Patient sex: M
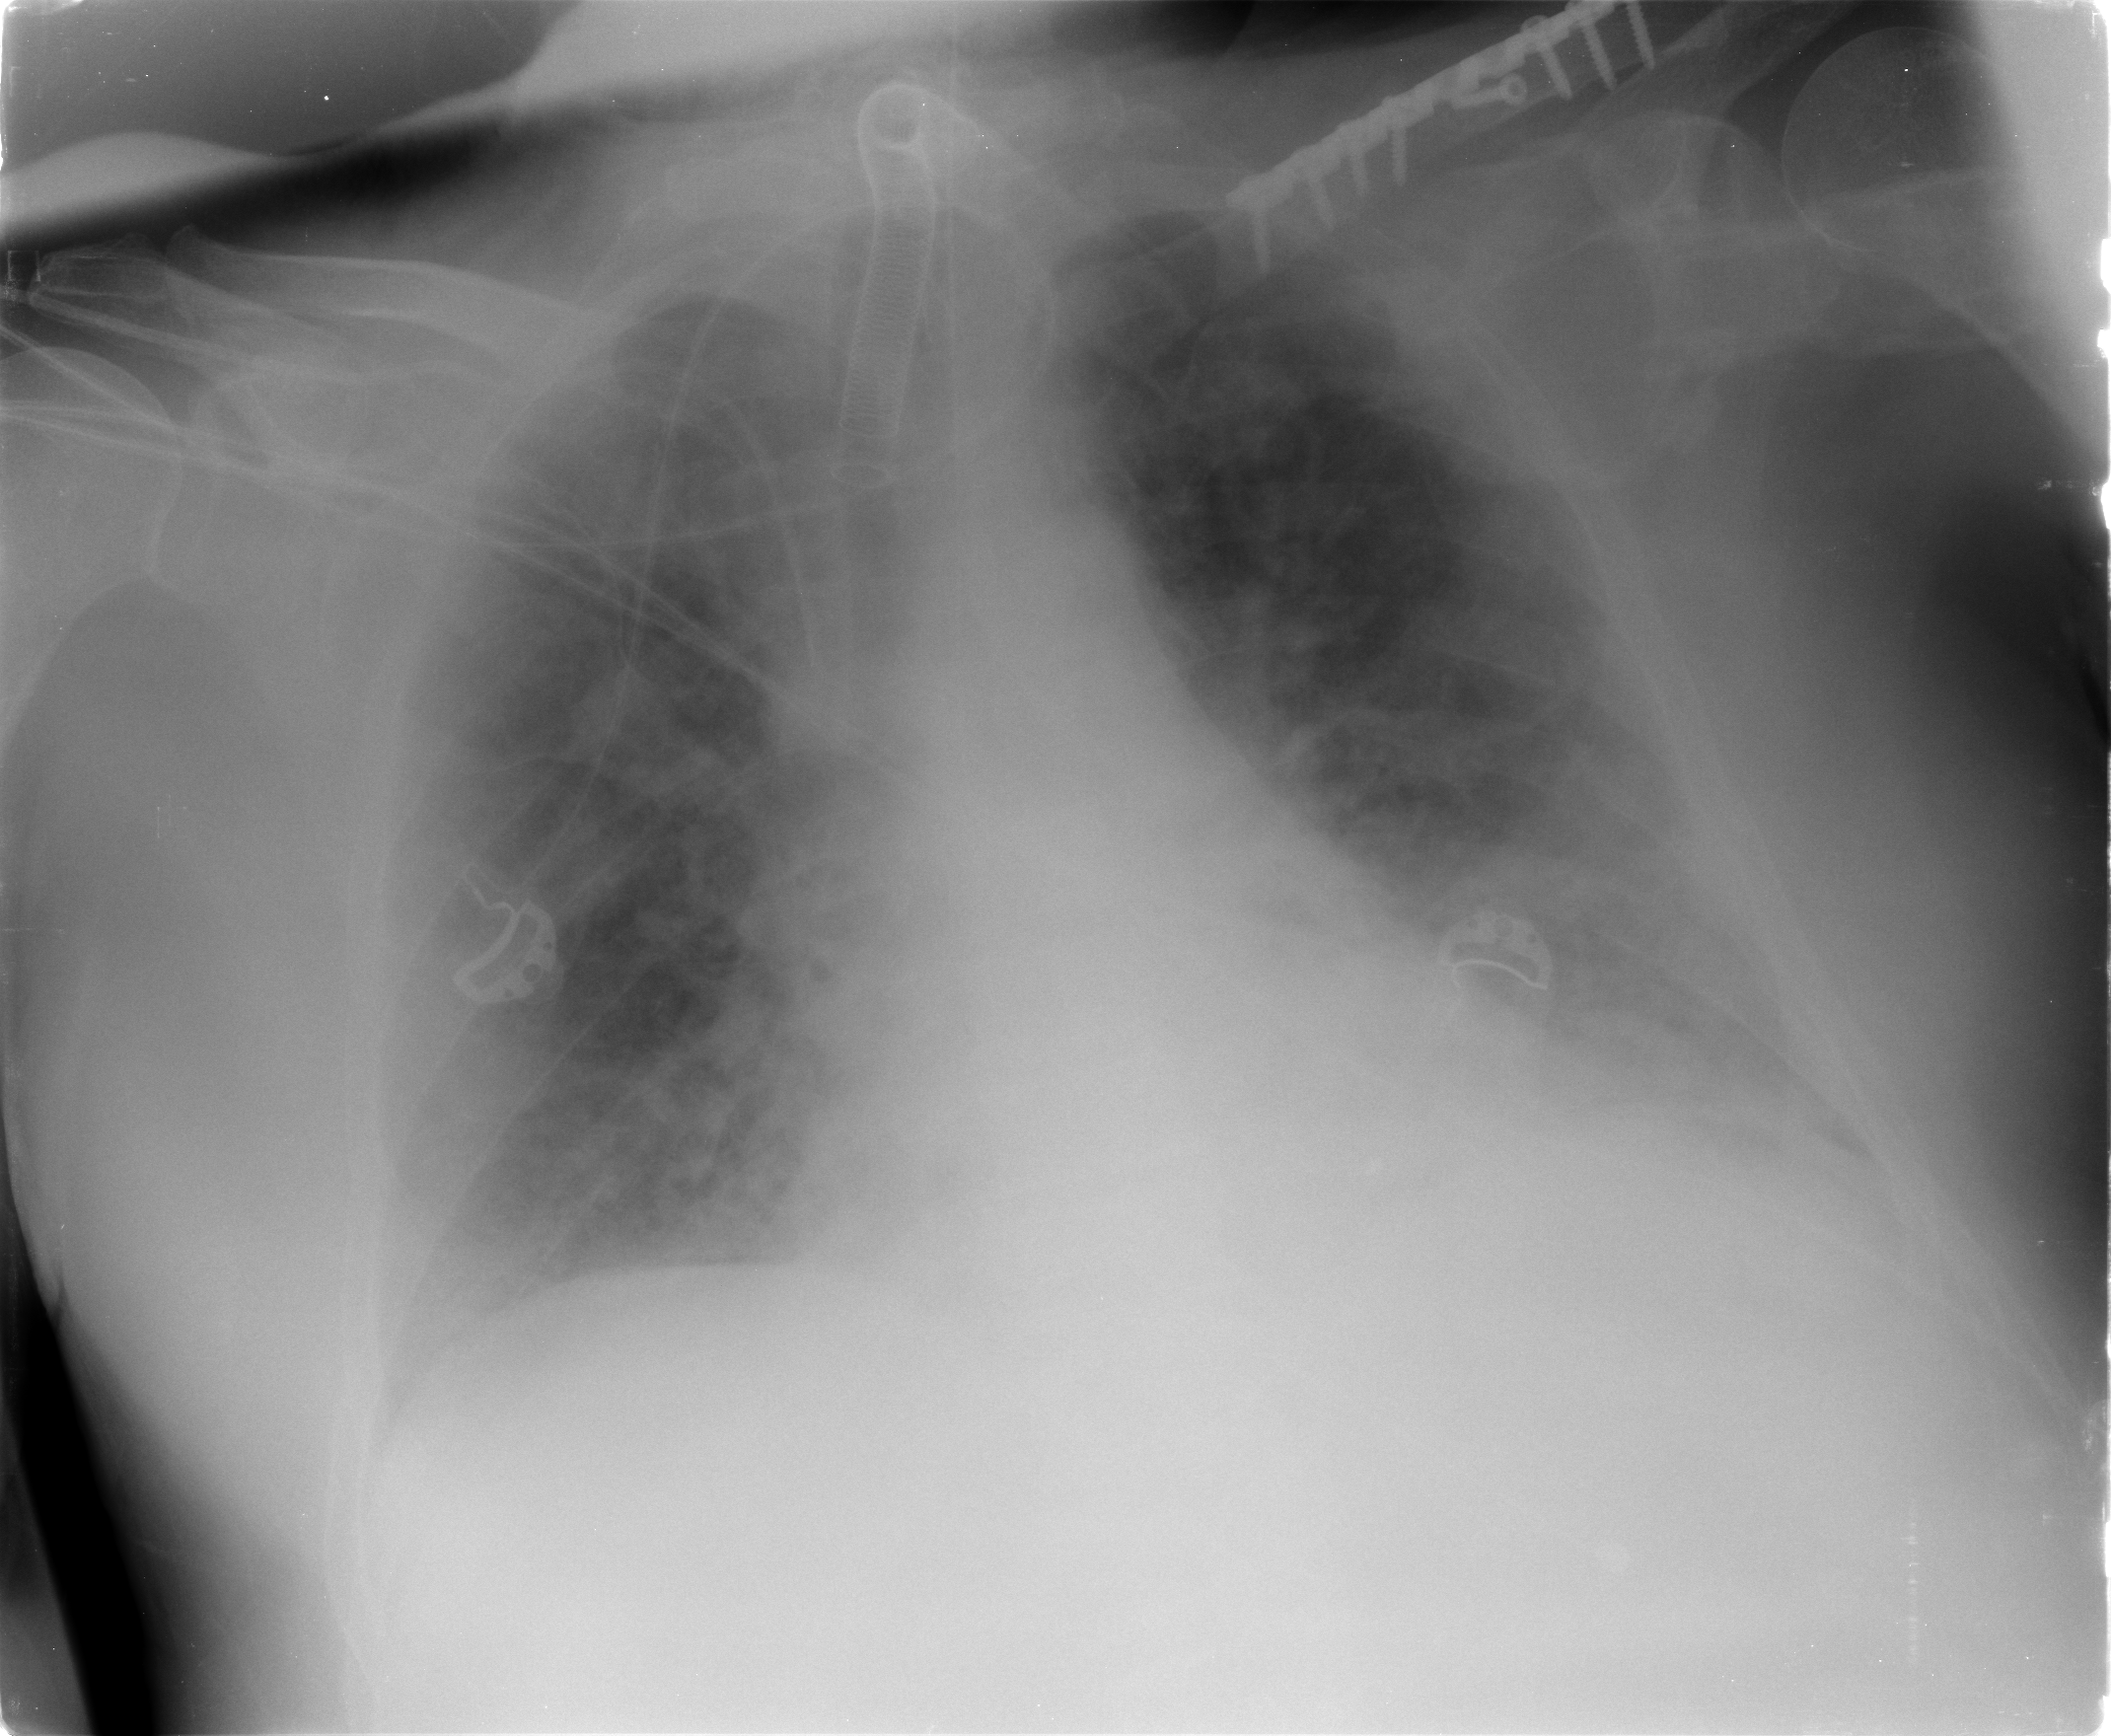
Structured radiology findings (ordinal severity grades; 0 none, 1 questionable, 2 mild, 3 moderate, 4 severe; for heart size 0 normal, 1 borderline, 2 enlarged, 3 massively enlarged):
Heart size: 1
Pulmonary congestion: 3
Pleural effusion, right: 3
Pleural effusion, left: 3
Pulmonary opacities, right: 3
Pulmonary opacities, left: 3
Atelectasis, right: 3
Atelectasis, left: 3